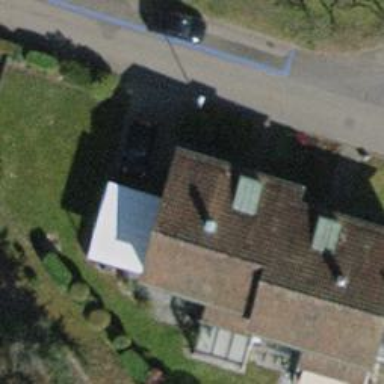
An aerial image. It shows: Pitched roof building.